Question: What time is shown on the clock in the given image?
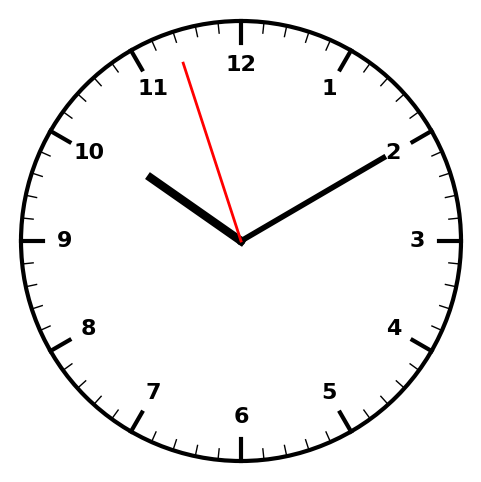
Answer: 10:09:57